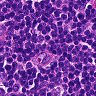
Metastatic tissue present: no